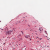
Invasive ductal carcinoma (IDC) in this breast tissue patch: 0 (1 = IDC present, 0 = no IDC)